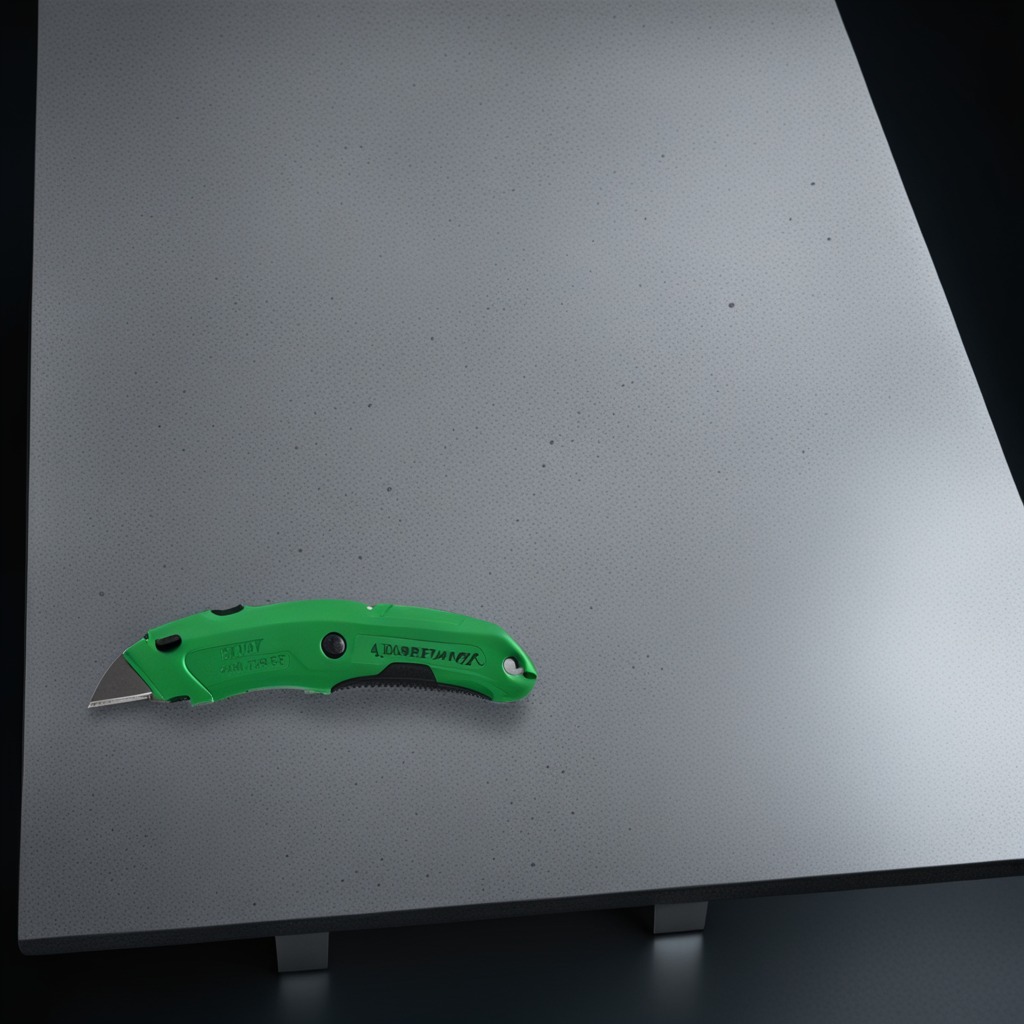
A utility knife lies on the clean granite table inside a workshop at night.